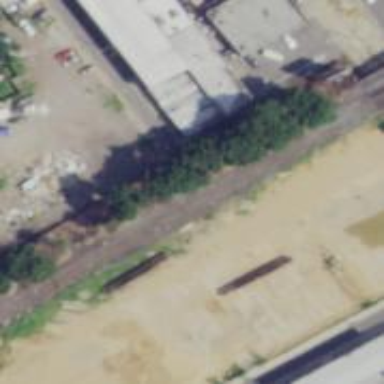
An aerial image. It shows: Railway track.